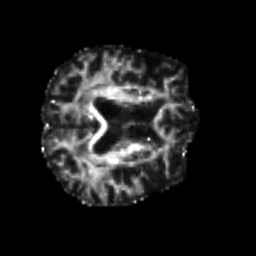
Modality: FA
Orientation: axial
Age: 76
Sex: female
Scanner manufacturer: siemens
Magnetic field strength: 3 T
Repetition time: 7.3 s
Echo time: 0.087 s